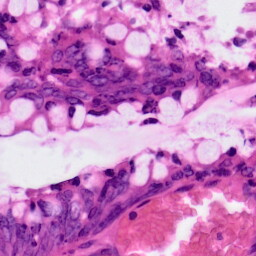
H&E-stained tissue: Colon